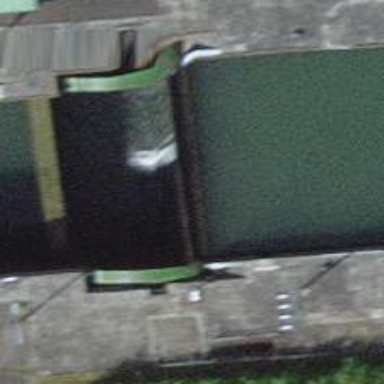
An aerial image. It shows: Lock gate on waterway.